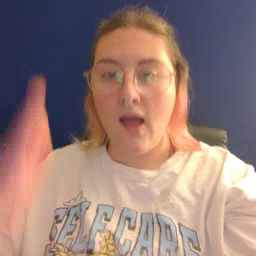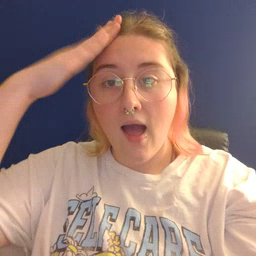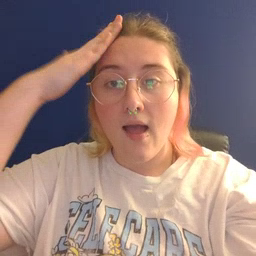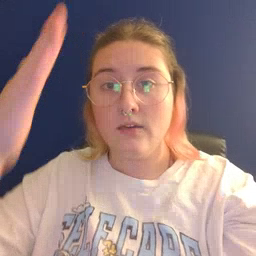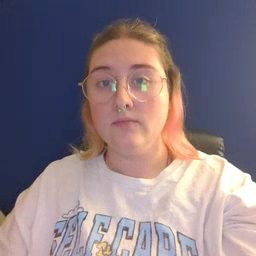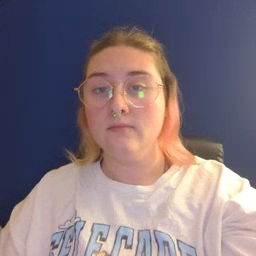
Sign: hat